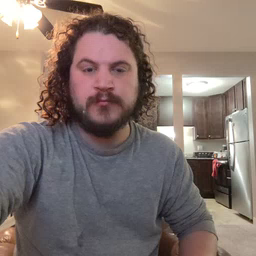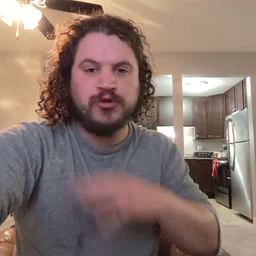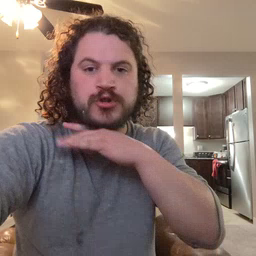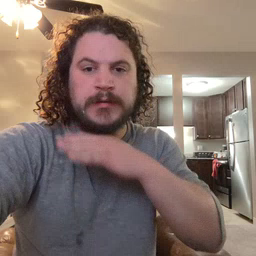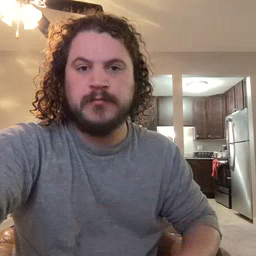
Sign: dirty